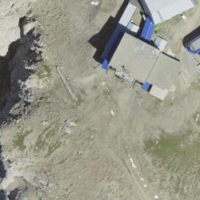
EUNIS habitat code: 48
Species observed at this site:
Oxytropis campestris
Doronicum grandiflorum
Bartsia alpina
Pyrrhocorax graculus
Lagopus muta